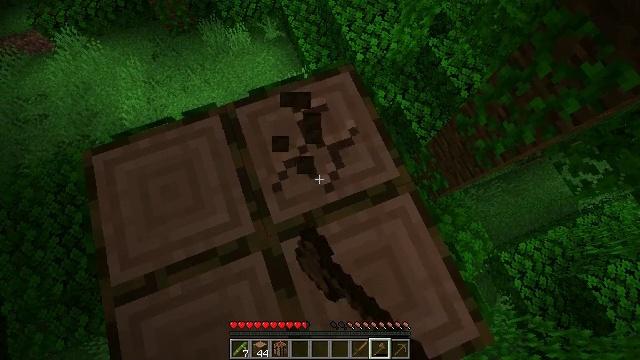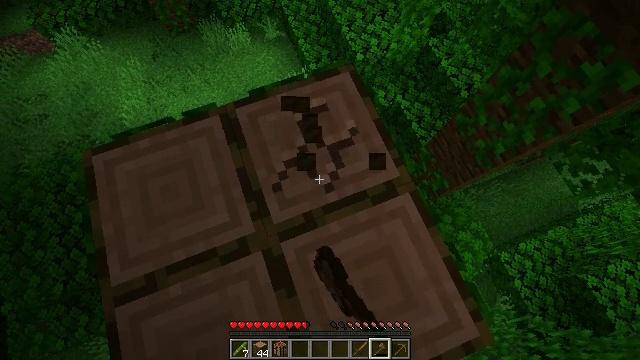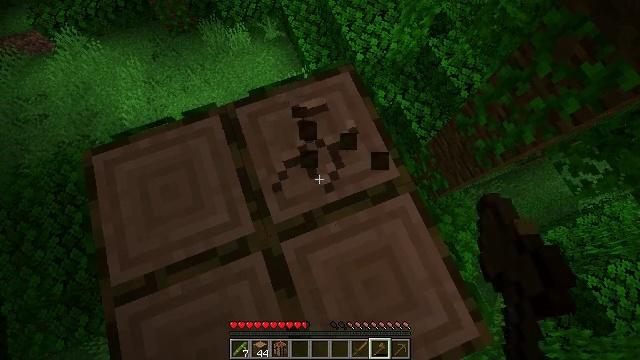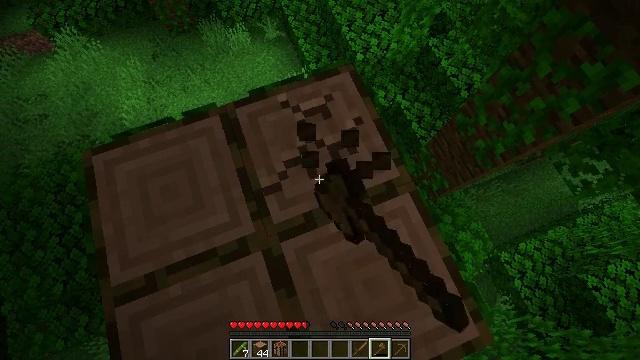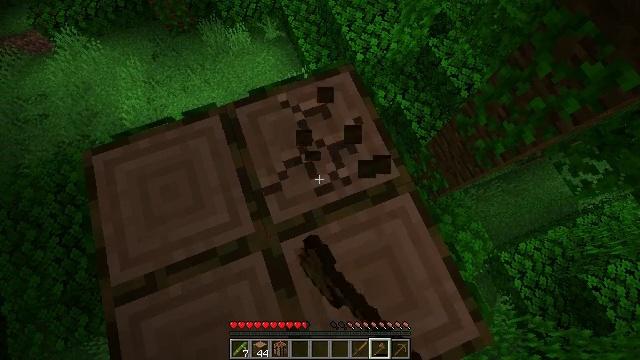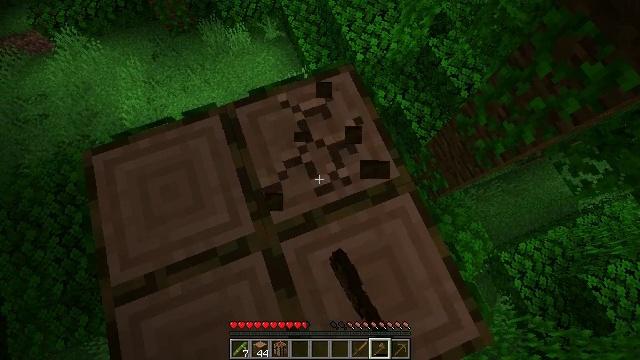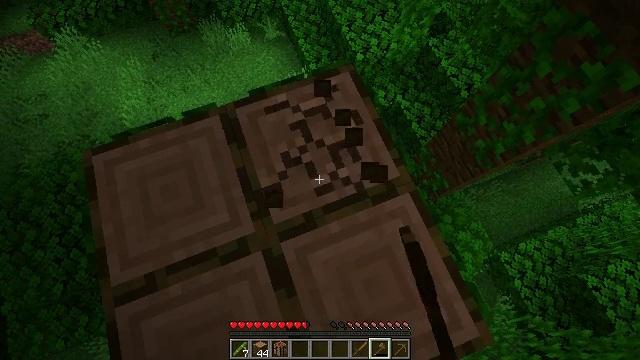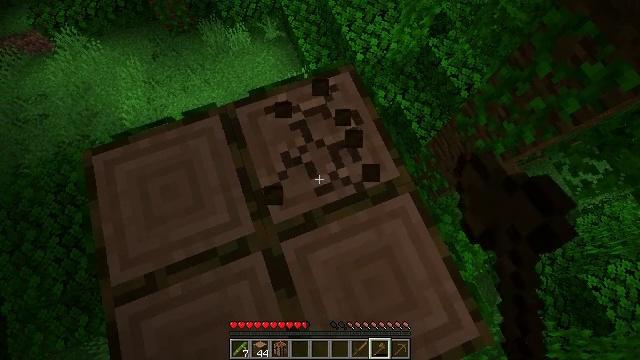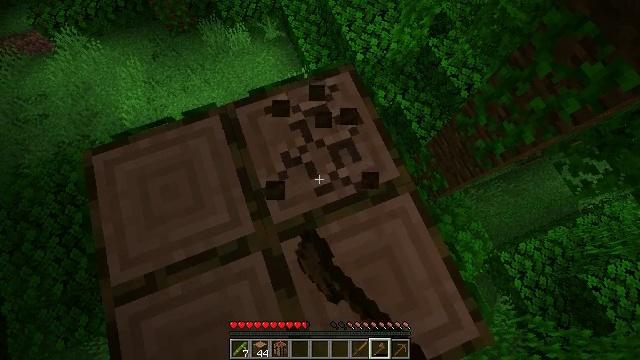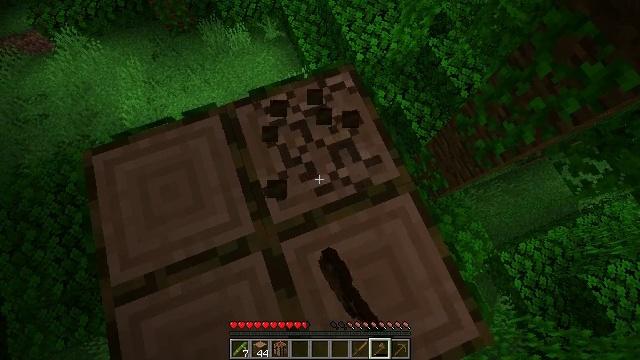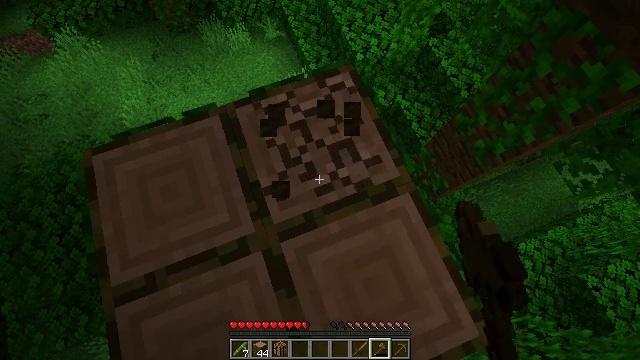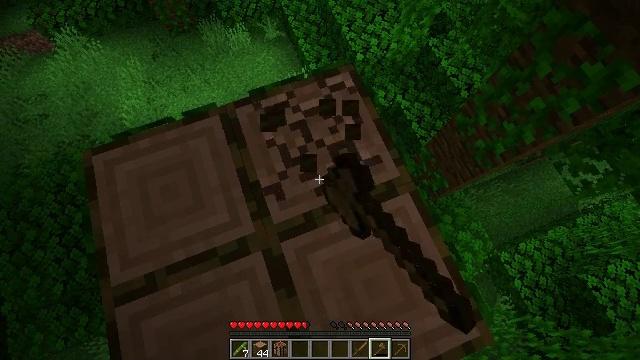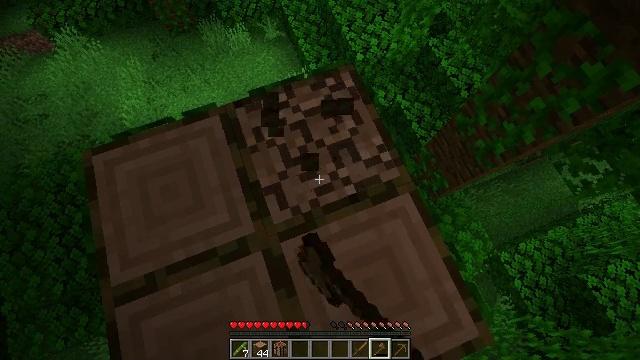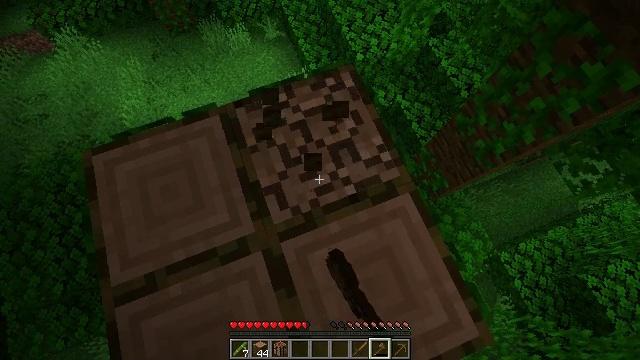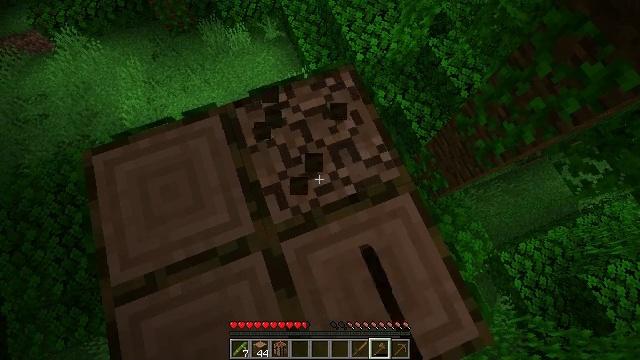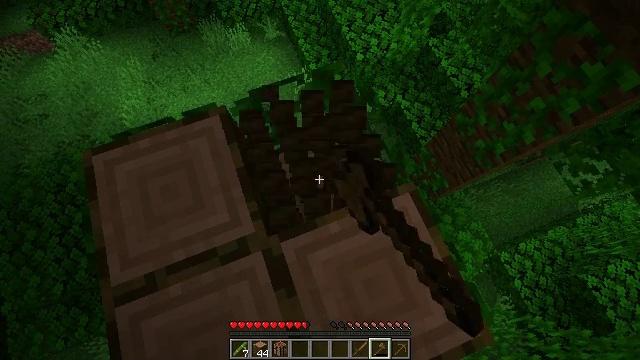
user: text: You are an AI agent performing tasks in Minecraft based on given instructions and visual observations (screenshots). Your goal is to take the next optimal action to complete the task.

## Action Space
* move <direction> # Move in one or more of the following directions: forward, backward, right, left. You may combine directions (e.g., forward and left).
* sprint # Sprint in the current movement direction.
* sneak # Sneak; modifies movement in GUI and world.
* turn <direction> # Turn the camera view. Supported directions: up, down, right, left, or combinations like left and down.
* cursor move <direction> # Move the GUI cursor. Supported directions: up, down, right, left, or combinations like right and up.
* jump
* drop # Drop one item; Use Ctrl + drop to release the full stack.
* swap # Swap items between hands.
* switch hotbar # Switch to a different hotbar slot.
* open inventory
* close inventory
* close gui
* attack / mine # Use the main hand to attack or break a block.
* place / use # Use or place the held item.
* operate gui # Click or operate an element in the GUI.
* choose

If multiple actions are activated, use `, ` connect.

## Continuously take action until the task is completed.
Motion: motion action
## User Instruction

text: Mine the jungle log in the rainforest biome.
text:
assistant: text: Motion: attack / mine
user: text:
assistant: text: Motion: attack / mine
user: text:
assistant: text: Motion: attack / mine
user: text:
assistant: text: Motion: attack / mine
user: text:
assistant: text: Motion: attack / mine
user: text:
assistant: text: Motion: attack / mine
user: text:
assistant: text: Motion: attack / mine
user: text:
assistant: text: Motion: attack / mine
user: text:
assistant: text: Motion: attack / mine
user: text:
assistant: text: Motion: attack / mine
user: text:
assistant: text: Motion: attack / mine
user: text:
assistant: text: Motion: attack / mine
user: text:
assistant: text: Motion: attack / mine
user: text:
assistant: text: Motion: attack / mine
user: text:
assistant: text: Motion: attack / mine
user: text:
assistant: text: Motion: attack / mine
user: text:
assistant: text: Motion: attack / mine
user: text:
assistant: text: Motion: attack / mine
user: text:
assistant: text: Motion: turn left, attack / mine
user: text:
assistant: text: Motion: turn left, attack / mine
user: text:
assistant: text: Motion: turn left and up, attack / mine
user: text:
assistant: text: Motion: turn left and up, attack / mine
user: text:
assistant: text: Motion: turn left and up, attack / mine
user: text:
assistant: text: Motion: turn left, attack / mine
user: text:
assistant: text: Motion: attack / mine
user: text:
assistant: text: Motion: attack / mine
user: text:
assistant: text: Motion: attack / mine
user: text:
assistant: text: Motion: attack / mine
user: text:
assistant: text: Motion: attack / mine
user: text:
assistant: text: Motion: attack / mine